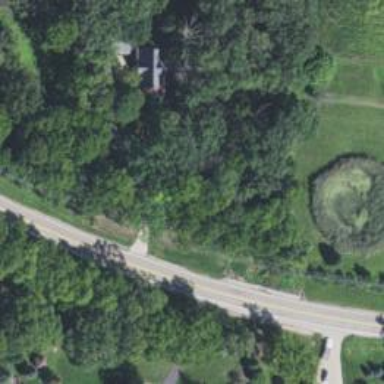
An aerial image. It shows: Driveway.